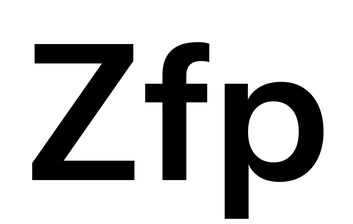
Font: InstrumentSans_SemiBold